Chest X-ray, AP view. Patient: 7 years old, sex M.
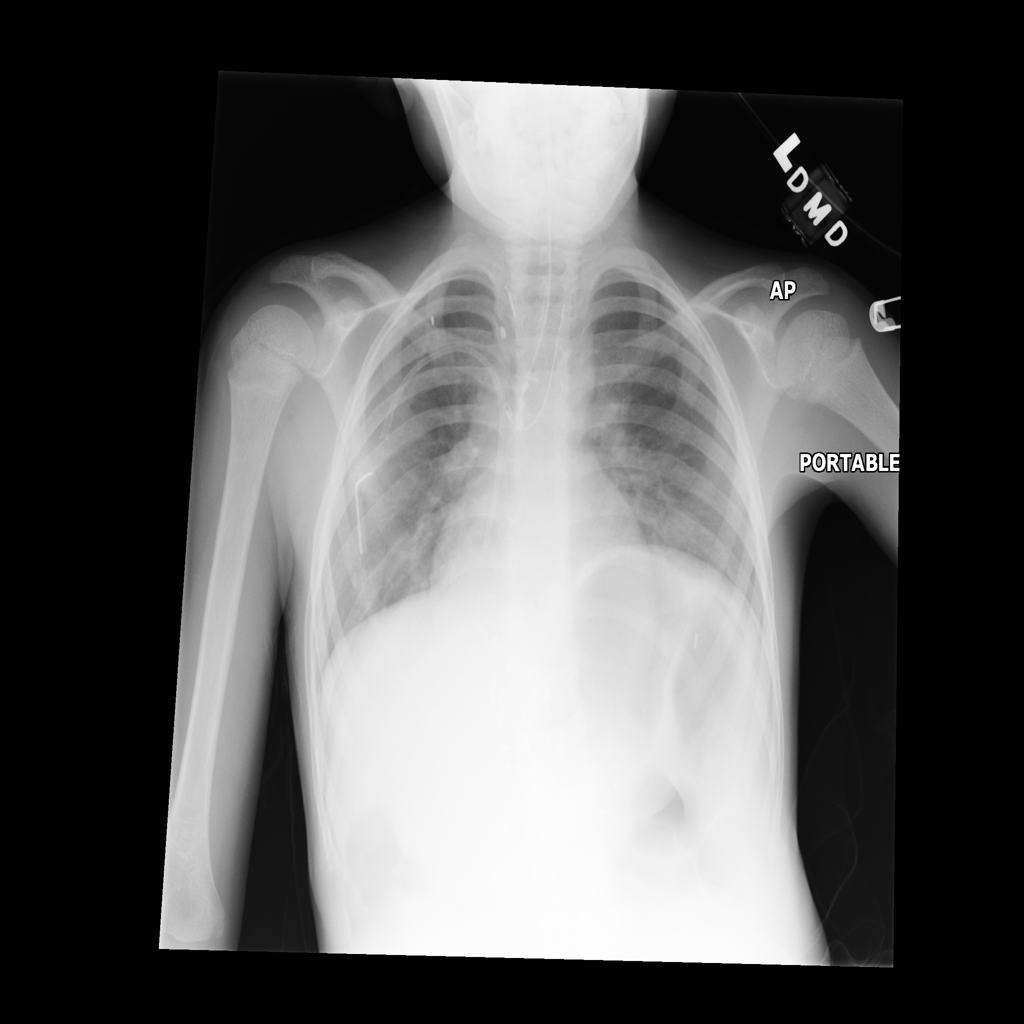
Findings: No Finding